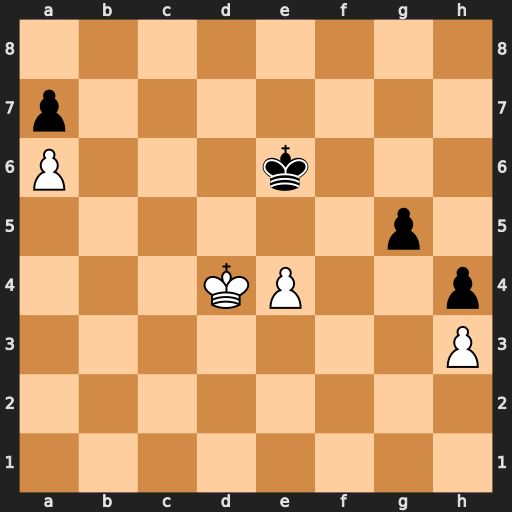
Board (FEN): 8/p7/P3k3/6p1/3KP2p/7P/8/8
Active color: w
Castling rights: -
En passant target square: -
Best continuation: Ke3 Ke5 Kf3 Kd4 Kg4 Kxe4 Kxg5